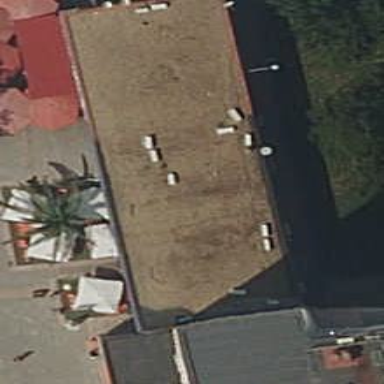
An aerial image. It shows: Cafe.